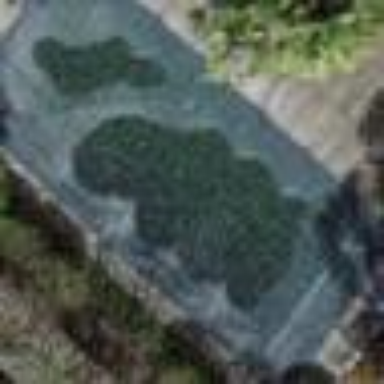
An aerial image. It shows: Swimming pool located in leisure land.